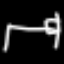
Label: bed